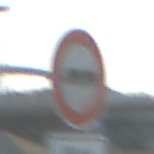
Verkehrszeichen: VerbotLastkraftwagenMitAnhaenger
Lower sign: PersonengruppenFrei2
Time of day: SunriseSunset
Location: Outdoor (Urban)
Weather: Clear
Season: NotSpecified
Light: Natural